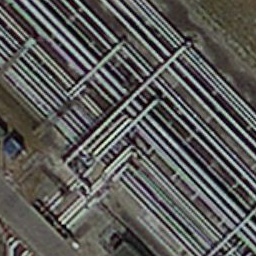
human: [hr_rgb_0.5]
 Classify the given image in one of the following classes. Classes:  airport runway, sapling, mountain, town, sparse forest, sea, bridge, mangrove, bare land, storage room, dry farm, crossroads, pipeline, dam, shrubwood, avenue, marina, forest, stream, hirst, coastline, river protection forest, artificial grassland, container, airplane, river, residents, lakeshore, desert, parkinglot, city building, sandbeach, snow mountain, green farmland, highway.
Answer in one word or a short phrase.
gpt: pipeline